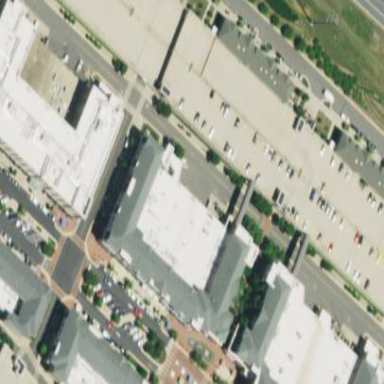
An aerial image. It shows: Building.